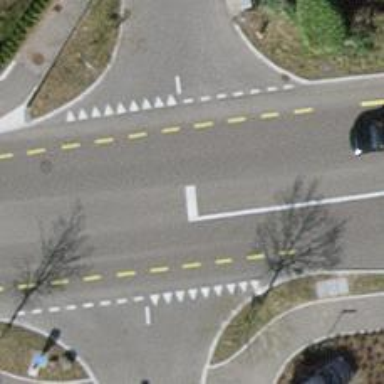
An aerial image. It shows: Secondary road with separate cycle lane. The road surface is asphalt and there is sidewalk.